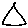
Label: triangle